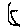
Label: moon